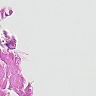
Metastatic tissue present: no